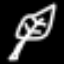
Label: leaf